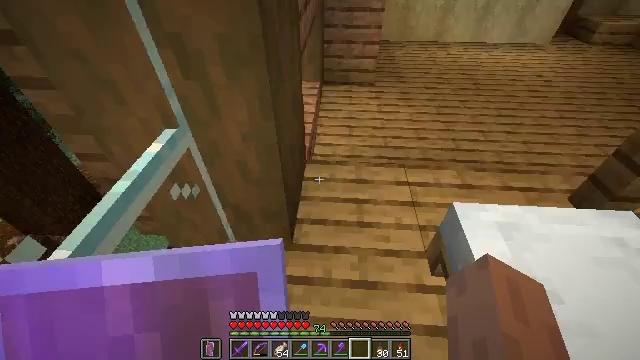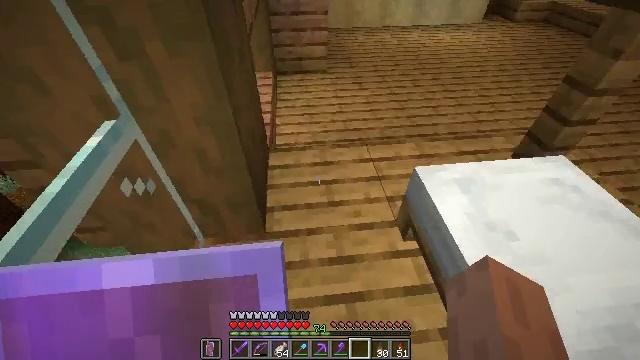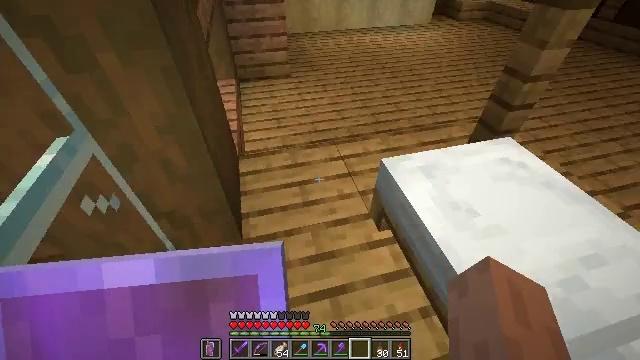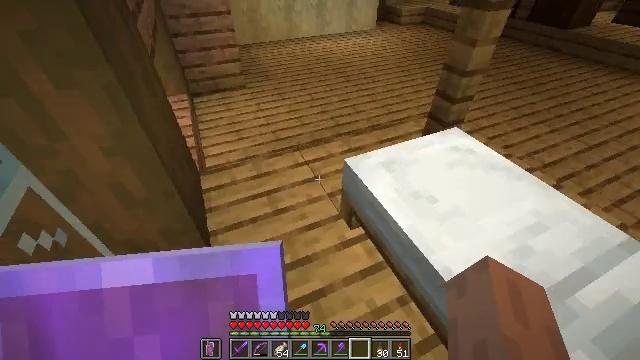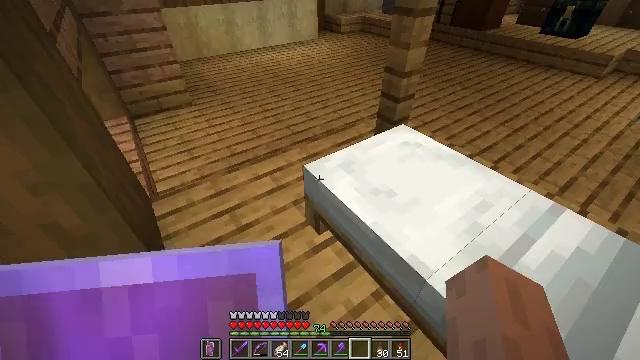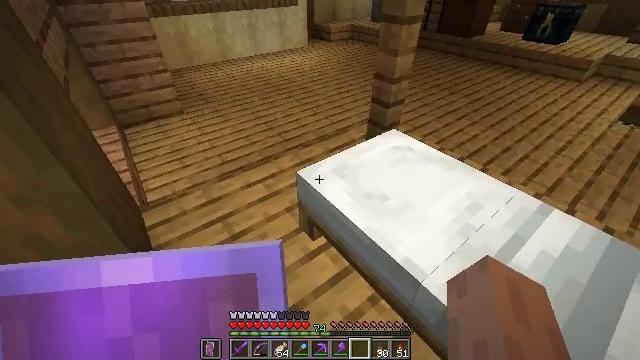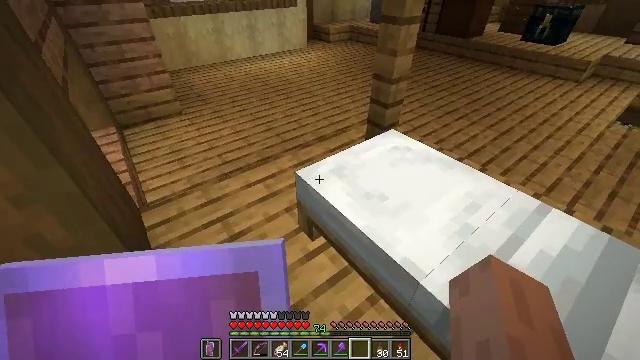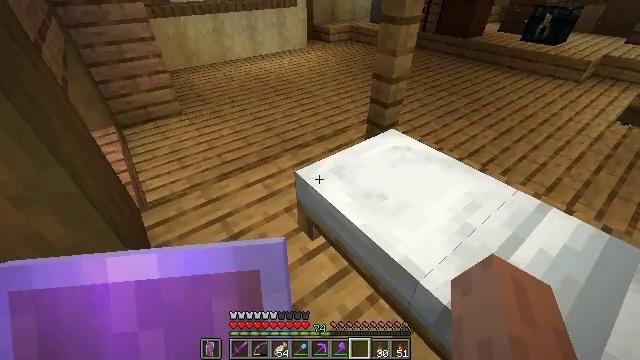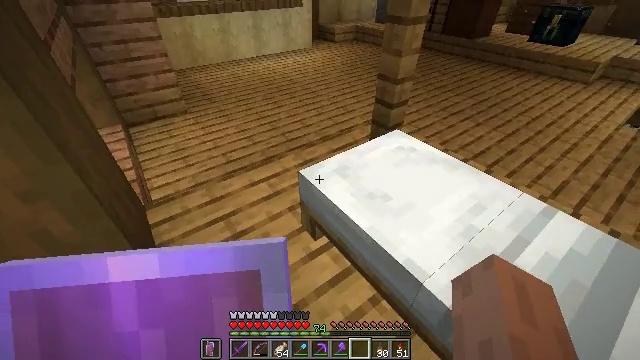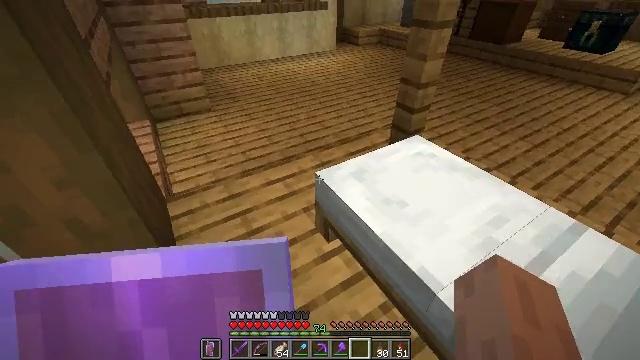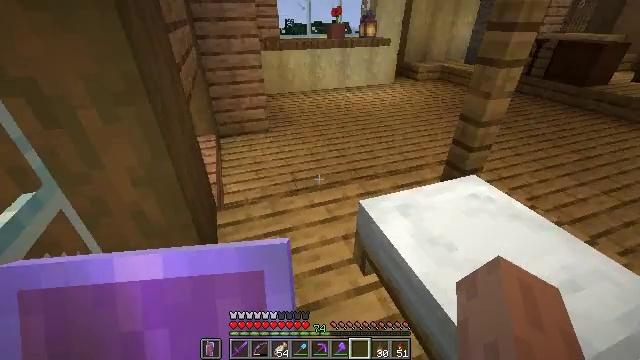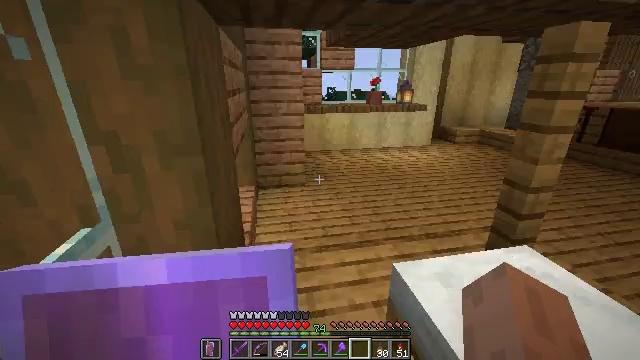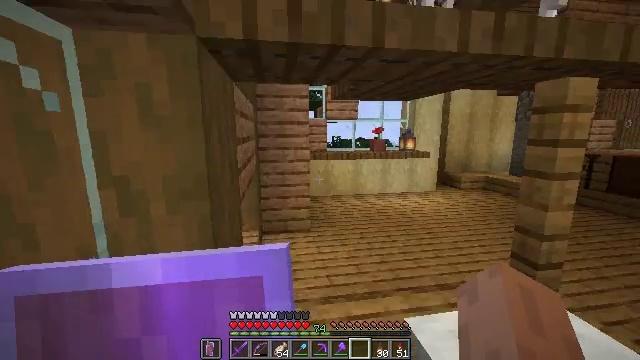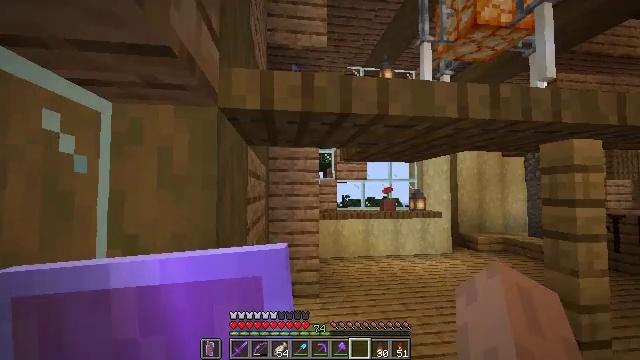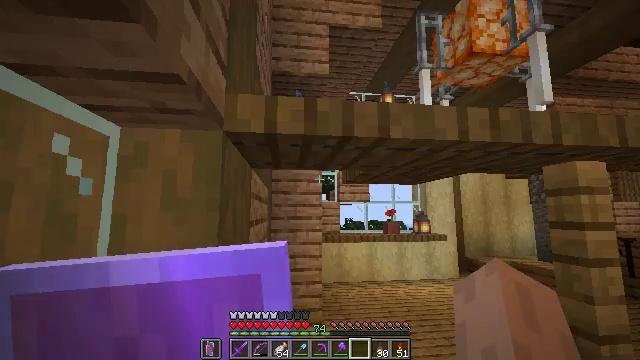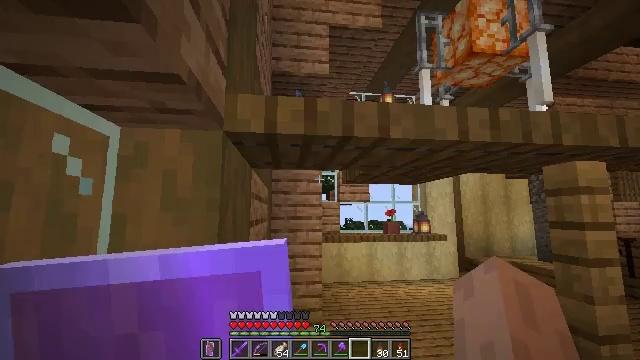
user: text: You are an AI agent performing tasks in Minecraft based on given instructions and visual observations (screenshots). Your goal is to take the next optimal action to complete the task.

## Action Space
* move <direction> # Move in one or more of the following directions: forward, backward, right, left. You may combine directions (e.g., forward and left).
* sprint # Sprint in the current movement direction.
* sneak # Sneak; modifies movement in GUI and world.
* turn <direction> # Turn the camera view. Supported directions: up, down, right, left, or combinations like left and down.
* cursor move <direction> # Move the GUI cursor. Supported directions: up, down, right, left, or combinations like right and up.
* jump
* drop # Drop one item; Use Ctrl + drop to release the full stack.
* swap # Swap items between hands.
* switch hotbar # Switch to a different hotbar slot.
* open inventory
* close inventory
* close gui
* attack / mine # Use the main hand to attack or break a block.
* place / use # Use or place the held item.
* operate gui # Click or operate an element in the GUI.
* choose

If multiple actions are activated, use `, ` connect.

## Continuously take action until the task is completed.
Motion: motion action
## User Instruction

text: Retrieve the spruce trapdoor by mining.
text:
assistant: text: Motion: turn right and down
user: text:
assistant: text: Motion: turn right
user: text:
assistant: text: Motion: turn right and up
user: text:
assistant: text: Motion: turn right and up
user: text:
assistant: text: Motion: turn right and up
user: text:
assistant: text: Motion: no_op
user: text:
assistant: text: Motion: no_op
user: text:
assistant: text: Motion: turn left
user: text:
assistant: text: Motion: turn left
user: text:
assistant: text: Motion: turn left and up
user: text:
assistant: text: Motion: turn left and up
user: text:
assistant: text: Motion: turn left and up
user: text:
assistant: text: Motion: turn left and up
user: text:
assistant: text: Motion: turn up
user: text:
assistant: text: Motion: no_op
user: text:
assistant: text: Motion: no_op
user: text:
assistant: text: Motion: no_op
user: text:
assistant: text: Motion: no_op
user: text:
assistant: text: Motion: no_op
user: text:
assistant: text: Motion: no_op
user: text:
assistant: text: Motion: no_op
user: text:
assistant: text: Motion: no_op
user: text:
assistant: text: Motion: move forward
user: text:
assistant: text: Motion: move forward
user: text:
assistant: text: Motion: move forward
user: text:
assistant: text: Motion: move forward
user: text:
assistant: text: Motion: move forward
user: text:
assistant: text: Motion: move forward
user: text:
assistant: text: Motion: move forward
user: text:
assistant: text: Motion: move forward